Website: bh-photo
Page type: customer-info-address
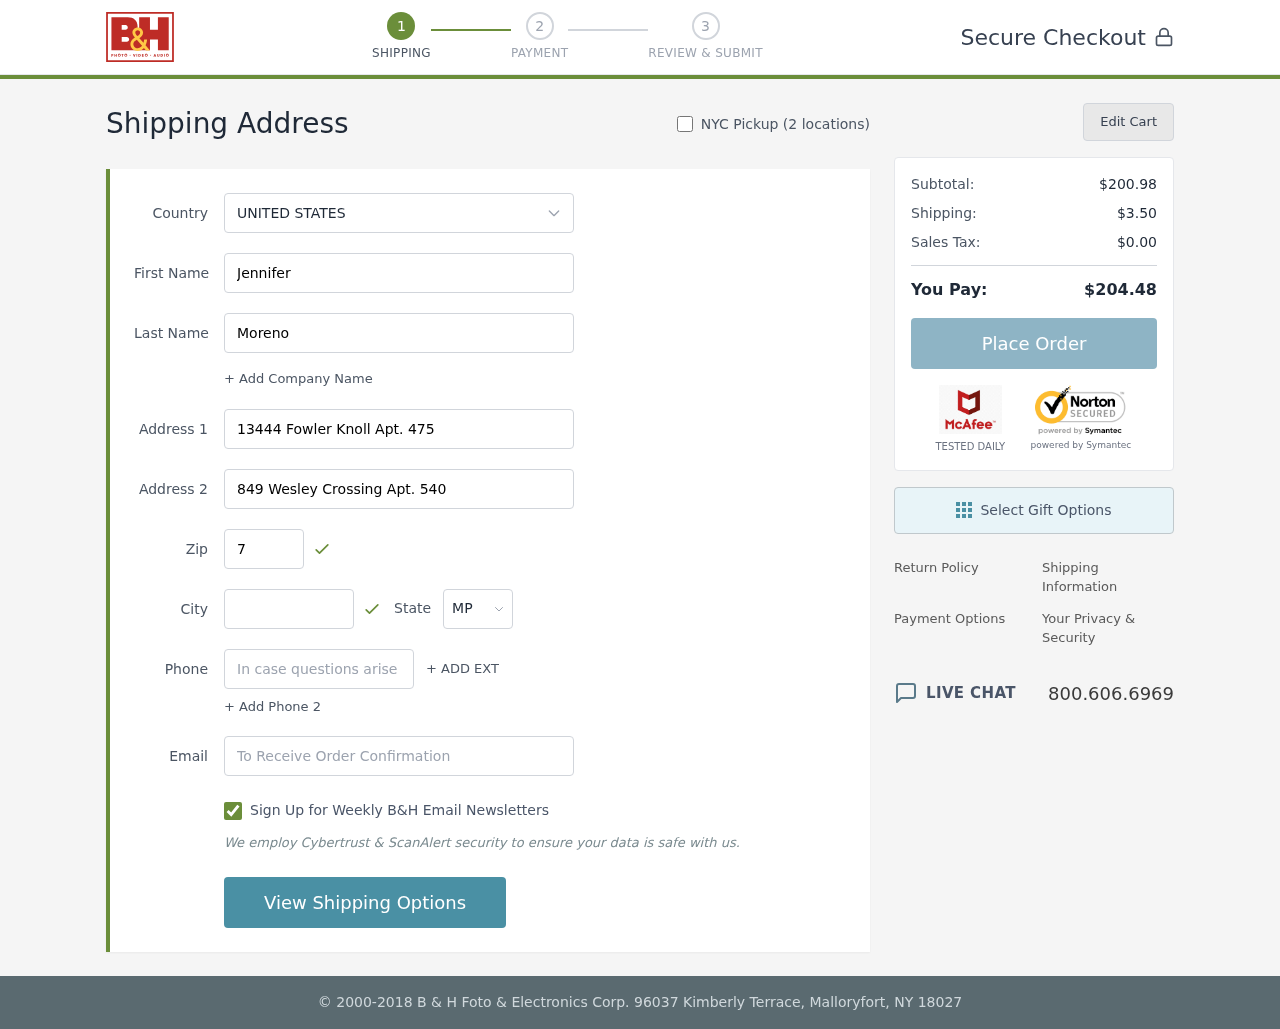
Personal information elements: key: PII_CITY
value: Josebury
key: PII_COUNTRY
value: United States
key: PII_EMAIL
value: jmoreno@gmail.com
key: PII_FIRSTNAME
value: Jennifer
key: PII_LASTNAME
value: Moreno
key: PII_PHONE
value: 6862954224
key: PII_POSTCODE
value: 73425
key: PII_STATE_ABBR
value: MP
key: PII_STREET
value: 13444 Fowler Knoll Apt. 475
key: PII_STREET2
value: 849 Wesley Crossing Apt. 540
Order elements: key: ORDER_SUBTOTAL
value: $200.98
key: ORDER_SHIPPING_COST
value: $3.50
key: ORDER_TAX
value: $0.00
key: ORDER_TOTAL
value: $204.48